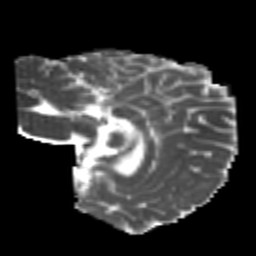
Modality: MD
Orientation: sagittal
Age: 20
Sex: female
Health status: healthy
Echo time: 0.074 s